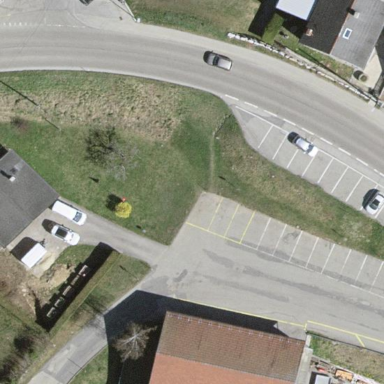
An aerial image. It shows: Parking area with surface.